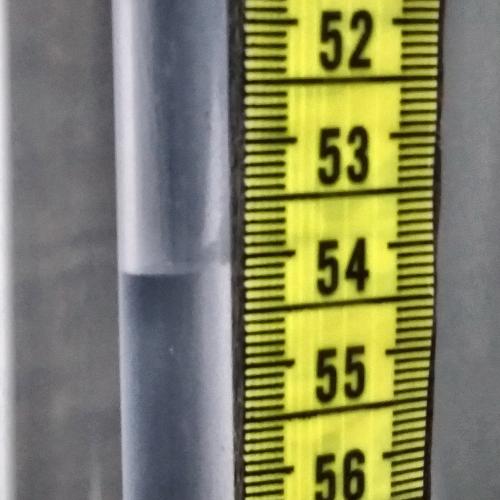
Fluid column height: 54.1 cm